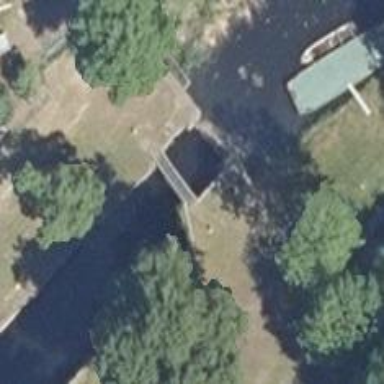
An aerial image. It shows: Weir in waterway.